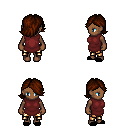
a pixel art fantasy rpg character, female body template, human, dark skin, maroon tunic, gold greaves, brown swoop hairstyle, black slippers, four views (front, back, left, right), 2x2 character sprite sheet, small pixel art, hard edges, no anti-aliasing